Question: I am following the example in the book "Grails a Quick-Start Guide" using Grails 3.0.1 with following domains
'''
package com.tekdays
class TekEvent {
static constraints = {
name()
city()
description maxSize:5000
organizer()
venue()
startDate()
endDate()
}
String city
String name
TekUser organizer
String venue
Date startDate
Date endDate
String description
static hasMany = [volunteers: TekUser, respondents: String]
String toString(){
"$name, $city, $organizer"
}
}
'''
And
'''
package com.tekdays
class TekUser {
String fullName
String userName
String password
String email
String website
String bio
String toString() { fullName }
static constraints = {
fullName()
userName()
email()
website()
bio maxSize:5000
}
}
'''
After that I used
'''
grails generate-all "*"
'''
And then init/BootStrap.groovy
'''
class BootStrap {
def init = { servletContext ->
def user1 = new TekUser(fullName: 'John Doe',
userName: 'jdoe',
password: 't0ps3cr3t',
email: 'jdoe@johnsgroovyshop.com',
website: 'blog.johnsgroovyshop.com',
bio: '''John has been programming for over 40 years. He has
worked with every programming language known to man
and has settled on Groovy. In his spare time, John
dabbles in astro physics and plays
shuffleboard.''').save(flush: true, failOnError: true)
def event1 = new TekEvent(name: 'Gateway Code Camp',
city: 'Saint Louis, MO',
organizer: TekUser.findByFullName('John Doe'),
venue: 'TBD',
startDate: new Date('11/21/2013'),
endDate: new Date('11/21/2013'),
description: '''This conference will bring coders from
across platforms, languages, and industries
together for an exciting day of tips, tricks,
and tech! Stay sharp! Stay at the top of your
game! But, don't stay home! Come an join us
this fall for the first annual Gateway Code
Camp.''')
println "before event1.save"
if(!event1.save()){
event1.errors.allErrors.each{error ->
println "An error occured with event1: ${error}"
}
}
}//init
def destroy = {
}
}
'''
When I visit <URL> it shows all the properties except the 'TekUser' property as shown in the screenshot

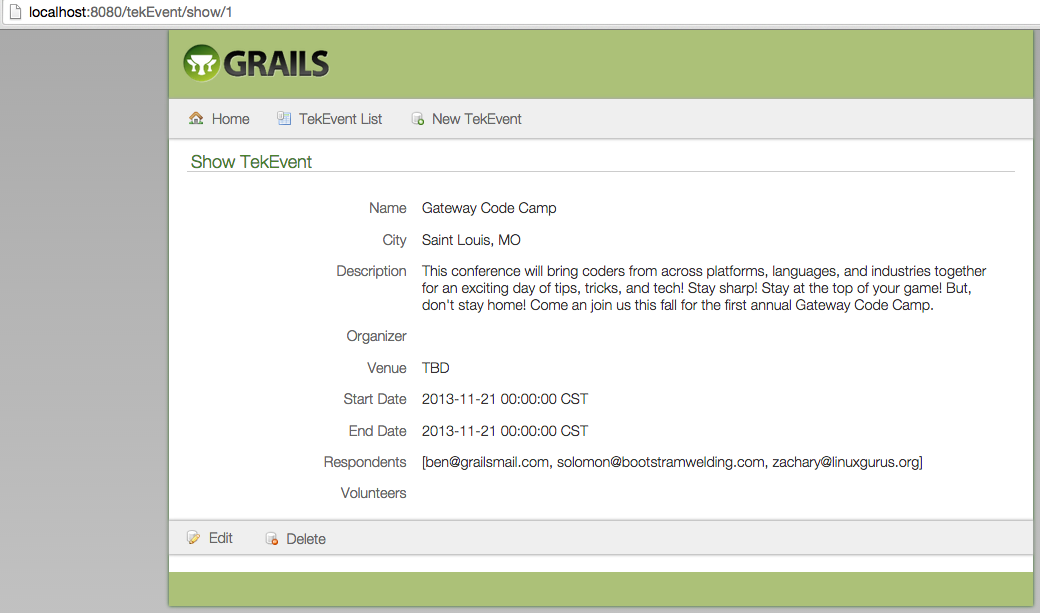
Answer: What you are seeing is this issue <URL> which when resolved will fix this problem.